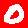
Digit: 0